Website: home-depot
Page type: payment
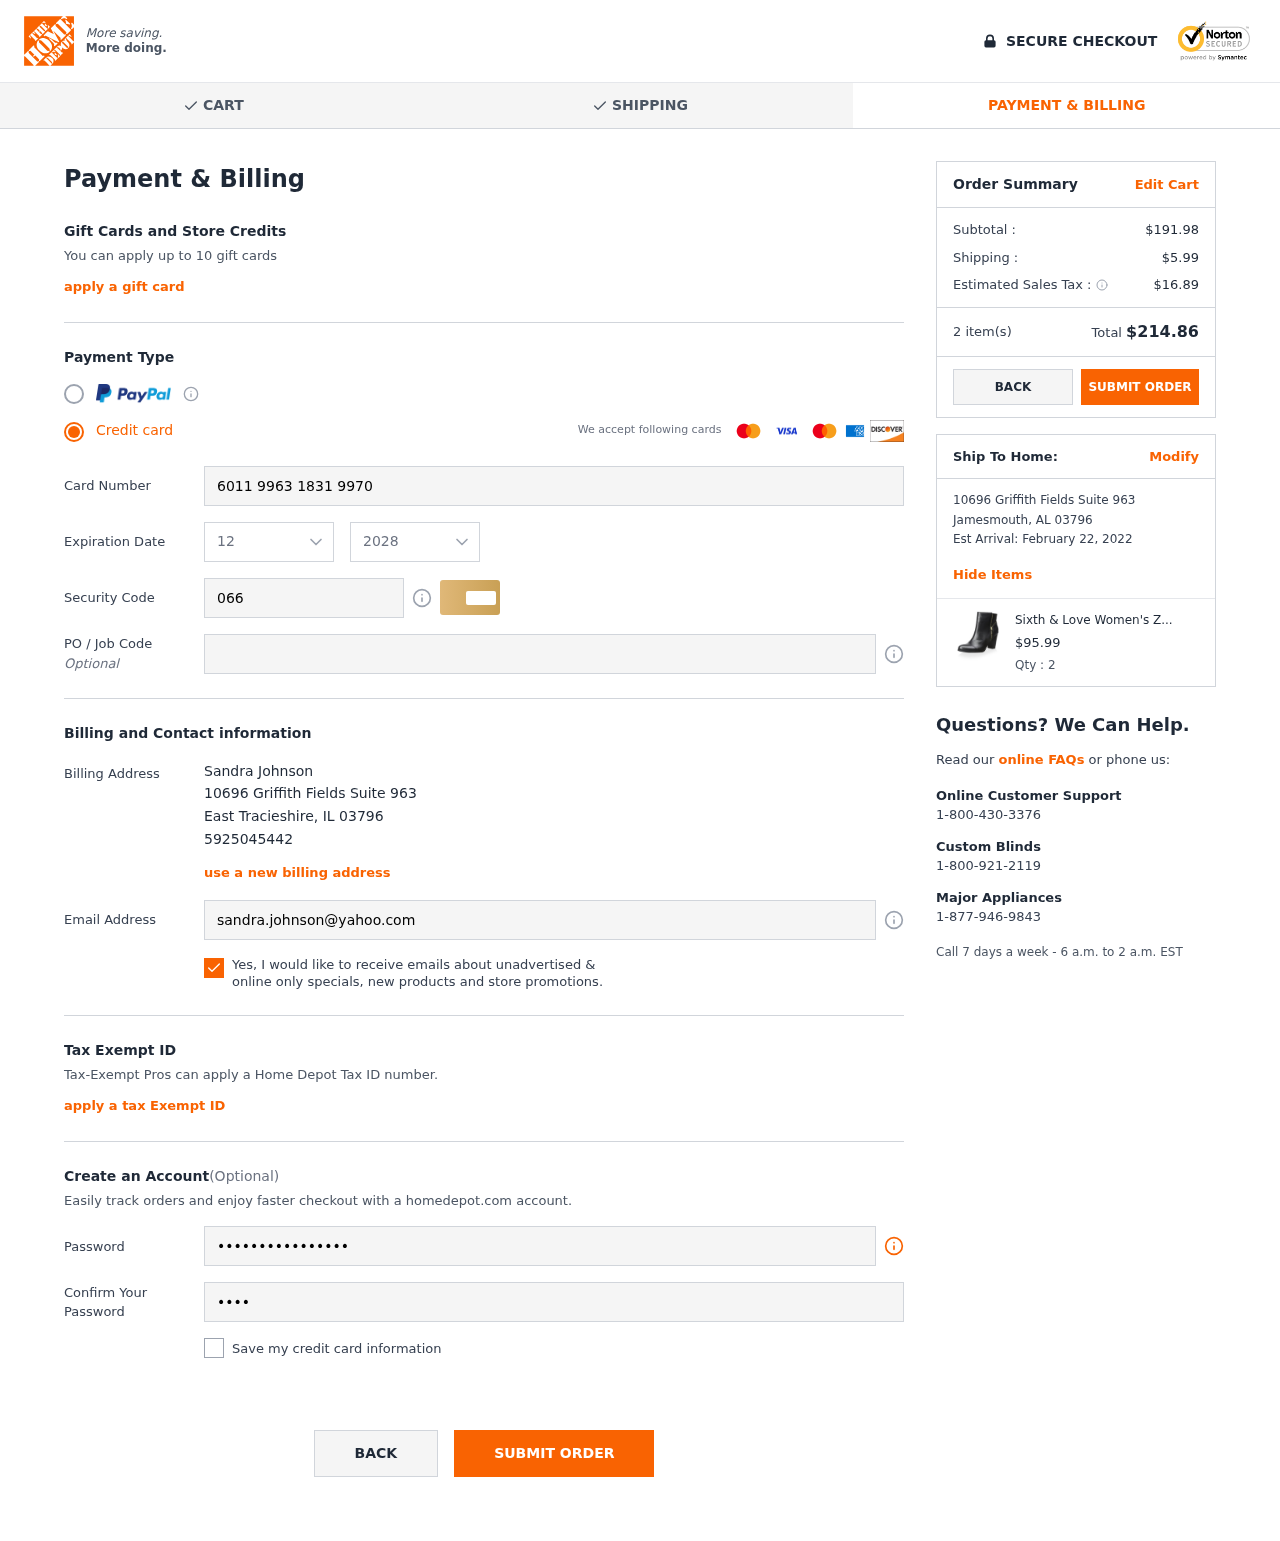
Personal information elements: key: PII_CARD_CVV
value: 066
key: PII_CARD_EXPIRY_MONTH
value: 12
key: PII_CARD_EXPIRY_YEAR
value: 28
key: PII_CARD_NUMBER
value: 6011 9963 1831 9970
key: PII_CITY
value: East Tracieshire
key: PII_CITY2
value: Jamesmouth
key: PII_EMAIL
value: sandra.johnson@yahoo.com
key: PII_FULLNAME
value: Sandra Johnson
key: PII_PHONE
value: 5925045442
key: PII_POSTCODE
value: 03796
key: PII_POSTCODE2
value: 03796
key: PII_STATE_ABBR
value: IL
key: PII_STATE_ABBR2
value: AL
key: PII_STREET
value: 10696 Griffith Fields Suite 963
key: PII_STREET2
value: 10696 Griffith Fields Suite 963
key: PII_POSTCODE_FULL
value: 03796
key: PII_POSTCODE_NUMERIC
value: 3796
Product elements: key: PRODUCT1_NAME
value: Sixth & Love Women's Zip Bootie, Black, 5.5 M US
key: PRODUCT1_PRICE
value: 95.99
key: PRODUCT1_QUANTITY
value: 2
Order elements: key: ORDER_SUBTOTAL
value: $191.98
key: ORDER_SHIPPING_COST
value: $5.99
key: ORDER_TAX
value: $16.89
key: ORDER_NUM_ITEMS
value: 2 item(s)
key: ORDER_TOTAL
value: $214.86
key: ORDER_DELIVERY_DATE
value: February 22, 2022